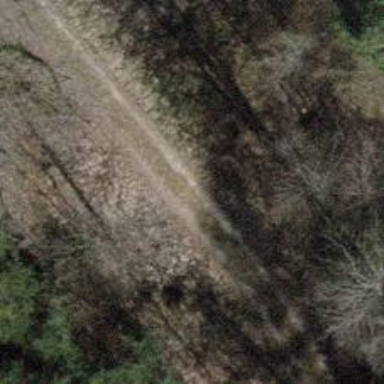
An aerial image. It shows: Track with grade 2 tracktype.